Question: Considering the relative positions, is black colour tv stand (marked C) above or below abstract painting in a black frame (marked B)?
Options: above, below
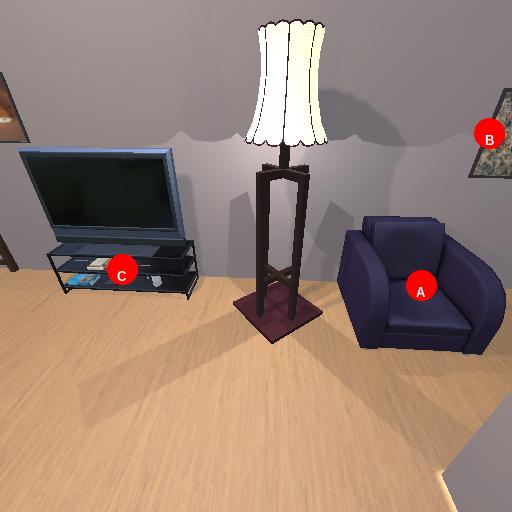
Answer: above